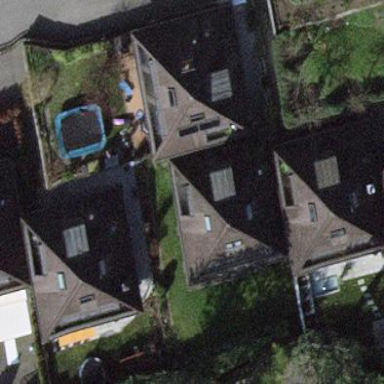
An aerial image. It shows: Terrace building.